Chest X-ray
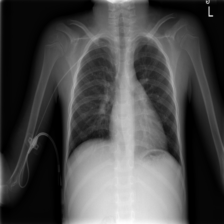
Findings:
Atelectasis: negative
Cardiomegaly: negative
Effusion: negative
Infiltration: negative
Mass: negative
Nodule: negative
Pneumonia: negative
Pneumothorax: negative
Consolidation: negative
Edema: negative
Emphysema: negative
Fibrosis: negative
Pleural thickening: negative
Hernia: negative